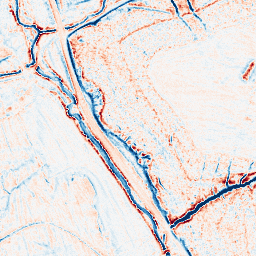
Category: edge_preserving
Decomposition family: anisotropic_diffusion
Decomposition parameters: iterations: 20
kappa: 30
gamma: 0.1
Upsampling method: sinc_blackman
Upsampling parameters: scale: 4
kernel_size: 16
Upsampling scale: 4